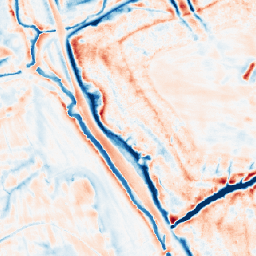
Category: edge_preserving
Decomposition family: bilateral
Decomposition parameters: d: 21
sigma_color: 100
sigma_space: 50
Upsampling method: nearest
Upsampling parameters: scale: 4
Upsampling scale: 4